Question: How do I draw a sequence of frames of a network with the help of a transition matrix?
I have a matrix that denotes a graph. The matrix changes with iterations. Can anyone give me an insight of what functions I can use to create the series of the network?
'''
original=[0.06 0.57 0.37 0 0;
0.57 0.06 0.37 0 0;
0.37 0.57 0.03 0.03 0;
0 0 0.03 0.13 0.84;
0 0 0 0.84 0.16];
'''
Suppose the, above is the matrix in question. Then the graph should be

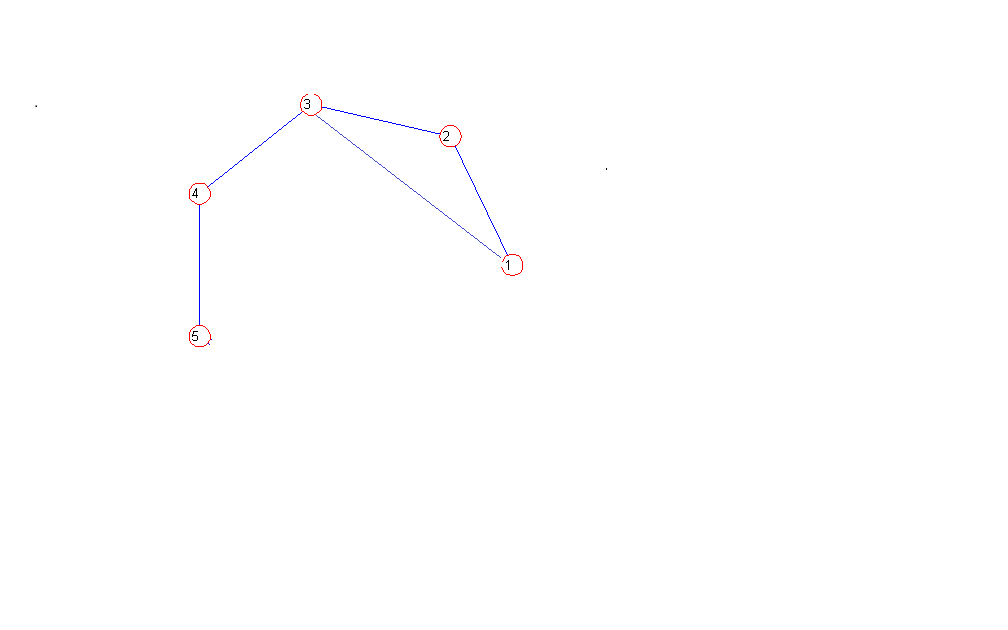
Answer: This question is related to <URL>. But here's an answer specific to your situation.
Given a weighted adjacency matrix:
'''
original = [0.06 0.57 0.37 0 0;
0.57 0.06 0.37 0 0;
0.37 0.57 0.03 0.03 0;
0 0 0.03 0.13 0.84;
0 0 0 0.84 0.16];
'''
you can first define the number of nodes in the network:
'''
N = size(original,1);
'''
and then a corresponding set of coordinates on the perimeter of a circle:
'''
coords = [cos(2*pi*(1:N)/N); sin(2*pi*(1:N)/N)]';
'''
Then you can plot the graph using 'gplot':
'''
gplot(original, coords)
'''
and mark the vertices using 'text':
'''
text(coords(:,1) - 0.1, coords(:,2) + 0.1, num2str((1:N)'), 'FontSize', 14)
'''
Note that the 'gplot' function does not weight the lines by connection strength; the matrix element (i,j) is treated as binary, indicating absence or presence of a link between nodes i and j.